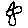
Label: flower